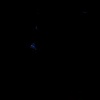
Label: space